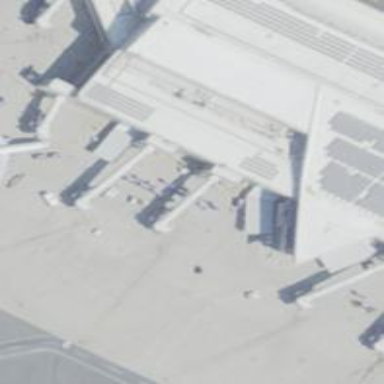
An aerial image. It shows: Airport gate.